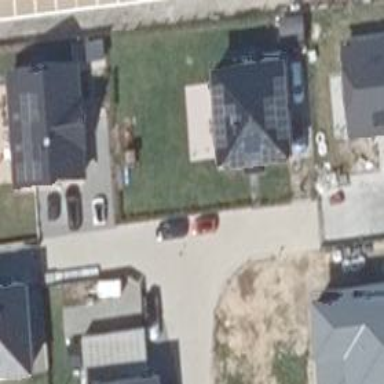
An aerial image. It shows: Driveway.